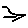
Label: bird